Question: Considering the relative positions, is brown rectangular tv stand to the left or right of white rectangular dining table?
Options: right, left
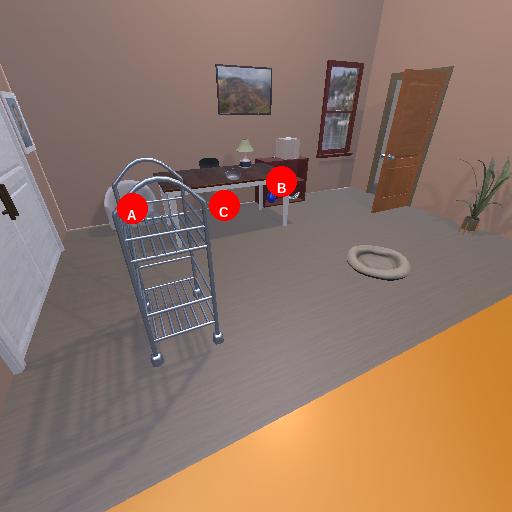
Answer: right